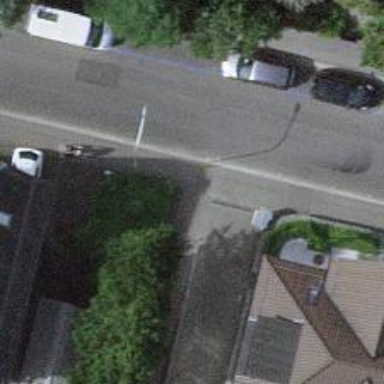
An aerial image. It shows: Traffic sign is visible in the image.